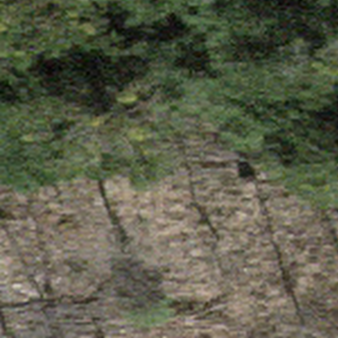
Label: other